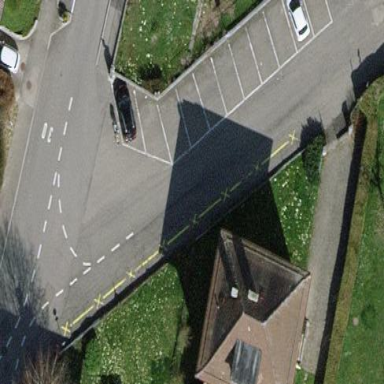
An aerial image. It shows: Street-side parking area.